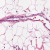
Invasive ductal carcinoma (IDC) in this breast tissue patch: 0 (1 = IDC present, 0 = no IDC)